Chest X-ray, PA view. Patient: 58 years old, sex M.
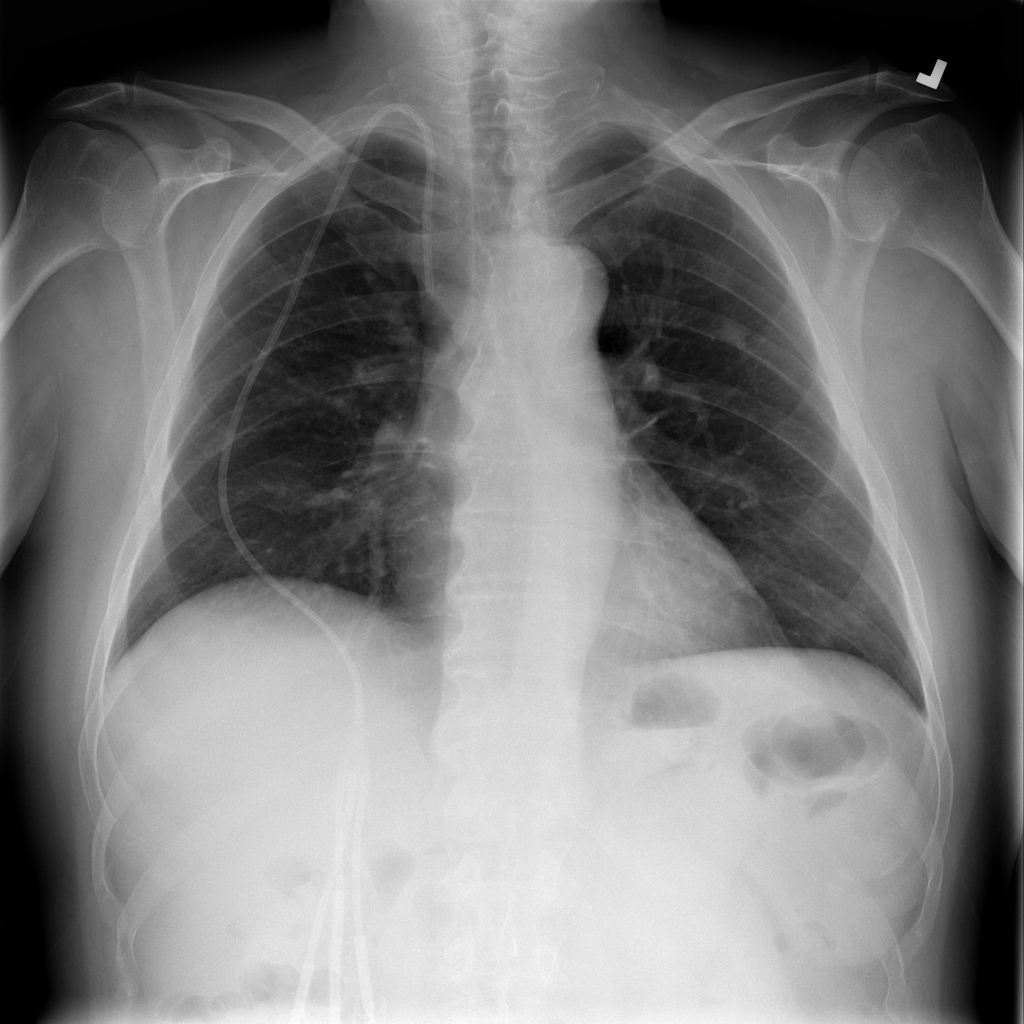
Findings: No Finding